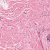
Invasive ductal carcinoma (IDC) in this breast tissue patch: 0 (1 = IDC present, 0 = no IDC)